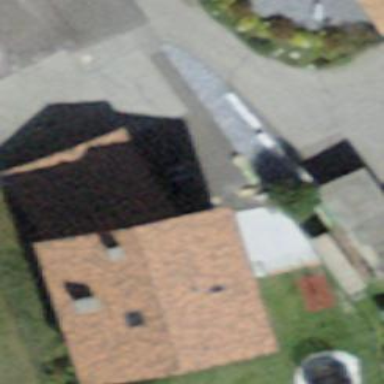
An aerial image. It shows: Group of garages.